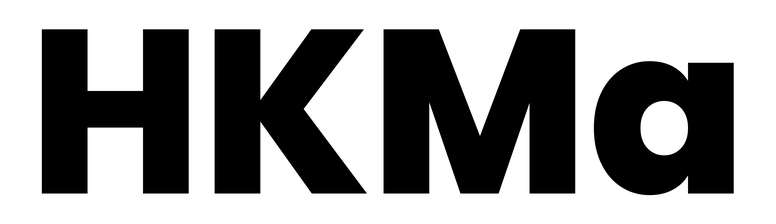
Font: Poppins-ExtraBold